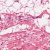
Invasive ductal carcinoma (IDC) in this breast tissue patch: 0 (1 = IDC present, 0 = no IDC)